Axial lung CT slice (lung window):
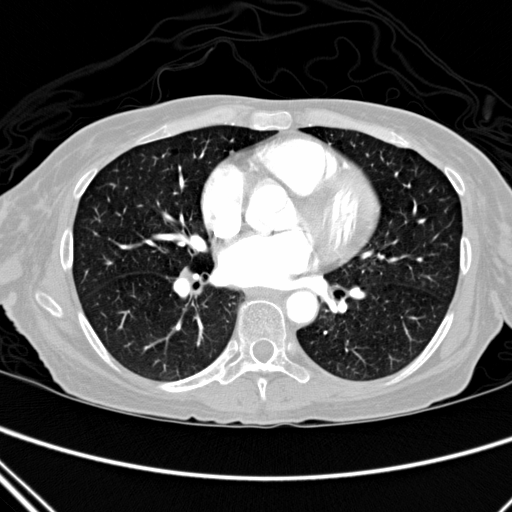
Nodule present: no